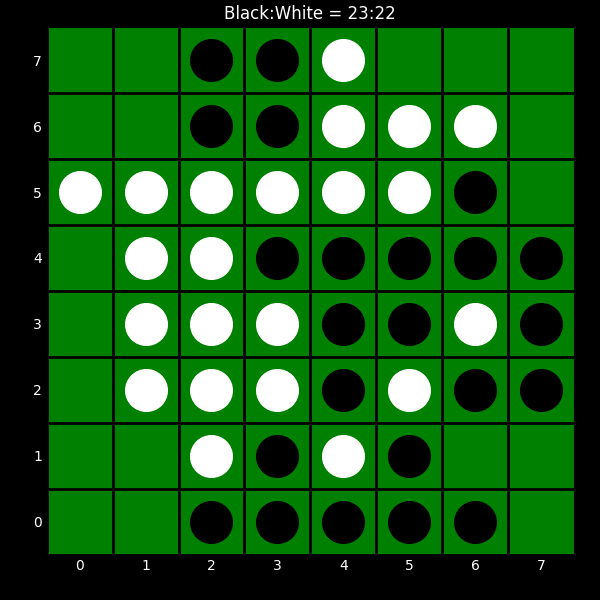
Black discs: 23
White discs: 22